Question: I'm a game programmer, and so I'm always trying to optimize my code. I was playing around with loops lately, and I came across something that confused me a little bit. I created a simple console application and created a non-static class:
'''
public class CL
{
static int X;
string Z;
static string sZ;
public CL(int x, int y, string z)
{
X = x + 1;
Z = z;
sZ = z;
}
public void Update(int i)
{
X *= i + 1;
X = X / 2;
Z += i.ToString() ;
}
public void UpdateStatic(int i)
{
X *= i + 1;
X = X / 2;
sZ += i.ToString();
}
}
'''
There are two methods that both perform the same operations: they both modify the static integer 'X', and then they add the integer 'i' onto the string that is either static ('sZ' in 'UpdateStatic') or not ('Z' in 'Update').
I ran a loop, and here are the results:
As you can see, modifying the static string variable took about 260 times as long as modifying the non-static (which could kill a game's fps). I tried making the integer X both static and not, but there was no performance difference. So my question is: , but modifying a static integer not hurt? Here's the rest of the code:
'''
static void Main(string[] args)
{
while (Console.ReadLine() != "Q")
{
int count = 20000;
List<CL> l = new List<CL>();
List<CL> sl = new List<CL>();
for (int i = 0; i < count; i++)
{
var cl = new CL(i, i * 2, "");
l.Add(cl);
sl.Add(cl);
}
Stopwatch s = new Stopwatch();
s.Start();
for (int i = 0; i < count; i++)
{
l[i].Update(i);
}
s.Stop();
Console.WriteLine(s.Elapsed + " unsorted list modifying non-static variable");
s.Reset();
s.Start();
for (int i = 0; i < count; i++)
{
sl[i].UpdateStatic(i);
}
s.Stop();
Console.WriteLine(s.Elapsed + " unsorted list modifying static variable");
s.Reset();
}
}
'''
I couldn't find anything about why this would happen. Sorry if the answer's obvious. Thanks for your help.
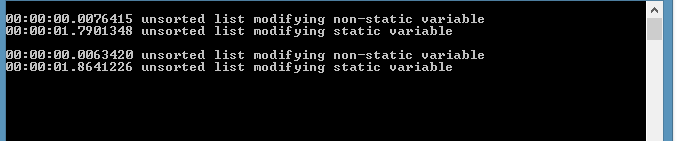
Answer: In the non-static version, you are using a different instance of 'CL' in every iteration of the loop. Therefore 'Z' never gets very long.
In the static version, 'sZ' continues to get longer and longer.
Creating a string and appending has runtime proportional to its length, so the static version takes much longer as a result.
As for the integer, there is no difference in runtime due to the value of an integer. This is because internally, all integers are the same size in .net. (4 bytes)